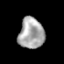
Tissue: prostate
Cell type: T cells
Senescence score: 0.3095
Nuclear area (px): 764
Mean DAPI intensity: 168.834